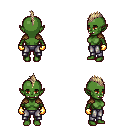
a pixel art fantasy rpg character, female body template, orc, green skin, leather shoulder armor, metal pants, white blonde mohawk hairstyle, gold gloves, four views (front, back, left, right), 2x2 character sprite sheet, small pixel art, hard edges, no anti-aliasing